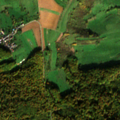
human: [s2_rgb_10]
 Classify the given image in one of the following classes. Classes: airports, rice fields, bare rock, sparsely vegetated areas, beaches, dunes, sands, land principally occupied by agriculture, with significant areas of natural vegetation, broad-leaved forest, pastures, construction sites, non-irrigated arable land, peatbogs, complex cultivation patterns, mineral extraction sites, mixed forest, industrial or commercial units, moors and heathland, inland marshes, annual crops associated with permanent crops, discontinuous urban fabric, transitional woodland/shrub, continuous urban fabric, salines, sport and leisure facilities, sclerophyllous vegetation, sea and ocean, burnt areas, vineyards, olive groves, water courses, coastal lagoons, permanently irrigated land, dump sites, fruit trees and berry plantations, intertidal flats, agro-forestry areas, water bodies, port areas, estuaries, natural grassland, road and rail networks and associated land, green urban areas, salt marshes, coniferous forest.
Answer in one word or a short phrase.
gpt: pastures, land principally occupied by agriculture, with significant areas of natural vegetation, broad-leaved forest